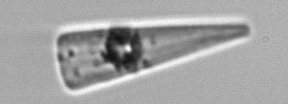
Label: Licmophora